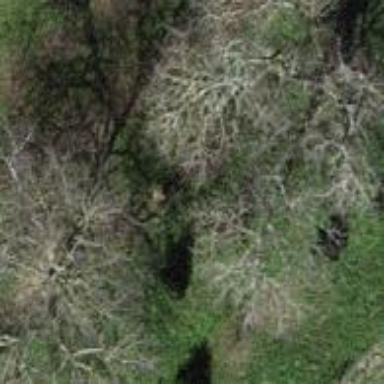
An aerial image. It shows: Patch of scrub vegetation.